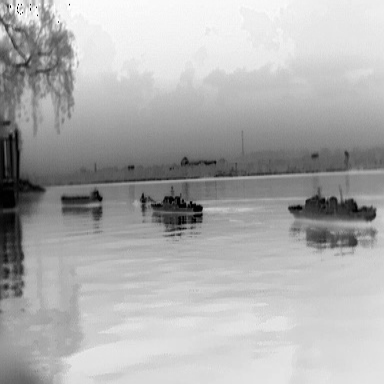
There are four objects shown in the infrared image, including two warships, a liner, and a canoe.